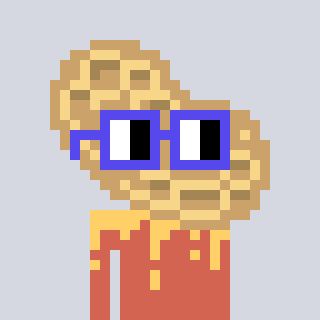
a pixel art character with square blue glasses, a peanut-shaped head and a peachy-colored body on a cool background